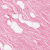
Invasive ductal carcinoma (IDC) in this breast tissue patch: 0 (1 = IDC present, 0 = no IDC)